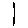
Label: line